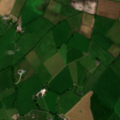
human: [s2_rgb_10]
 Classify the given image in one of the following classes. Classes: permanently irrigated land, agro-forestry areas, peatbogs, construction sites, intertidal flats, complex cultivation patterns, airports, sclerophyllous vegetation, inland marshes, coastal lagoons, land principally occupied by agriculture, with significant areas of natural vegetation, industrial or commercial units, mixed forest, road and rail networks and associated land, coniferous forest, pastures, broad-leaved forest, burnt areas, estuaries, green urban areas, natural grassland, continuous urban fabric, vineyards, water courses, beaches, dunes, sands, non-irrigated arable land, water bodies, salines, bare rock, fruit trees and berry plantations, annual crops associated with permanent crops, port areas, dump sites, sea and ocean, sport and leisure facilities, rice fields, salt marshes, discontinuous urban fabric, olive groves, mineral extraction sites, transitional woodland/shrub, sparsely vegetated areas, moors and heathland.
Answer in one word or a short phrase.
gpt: non-irrigated arable land, pastures, complex cultivation patterns